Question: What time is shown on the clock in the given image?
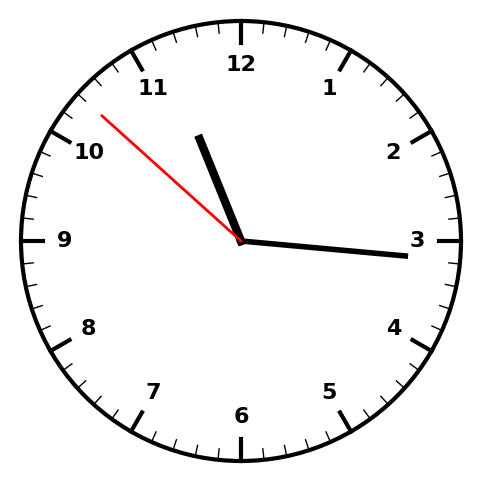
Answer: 11:15:52